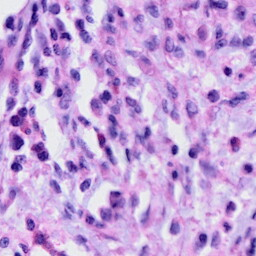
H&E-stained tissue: Cervix